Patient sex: M
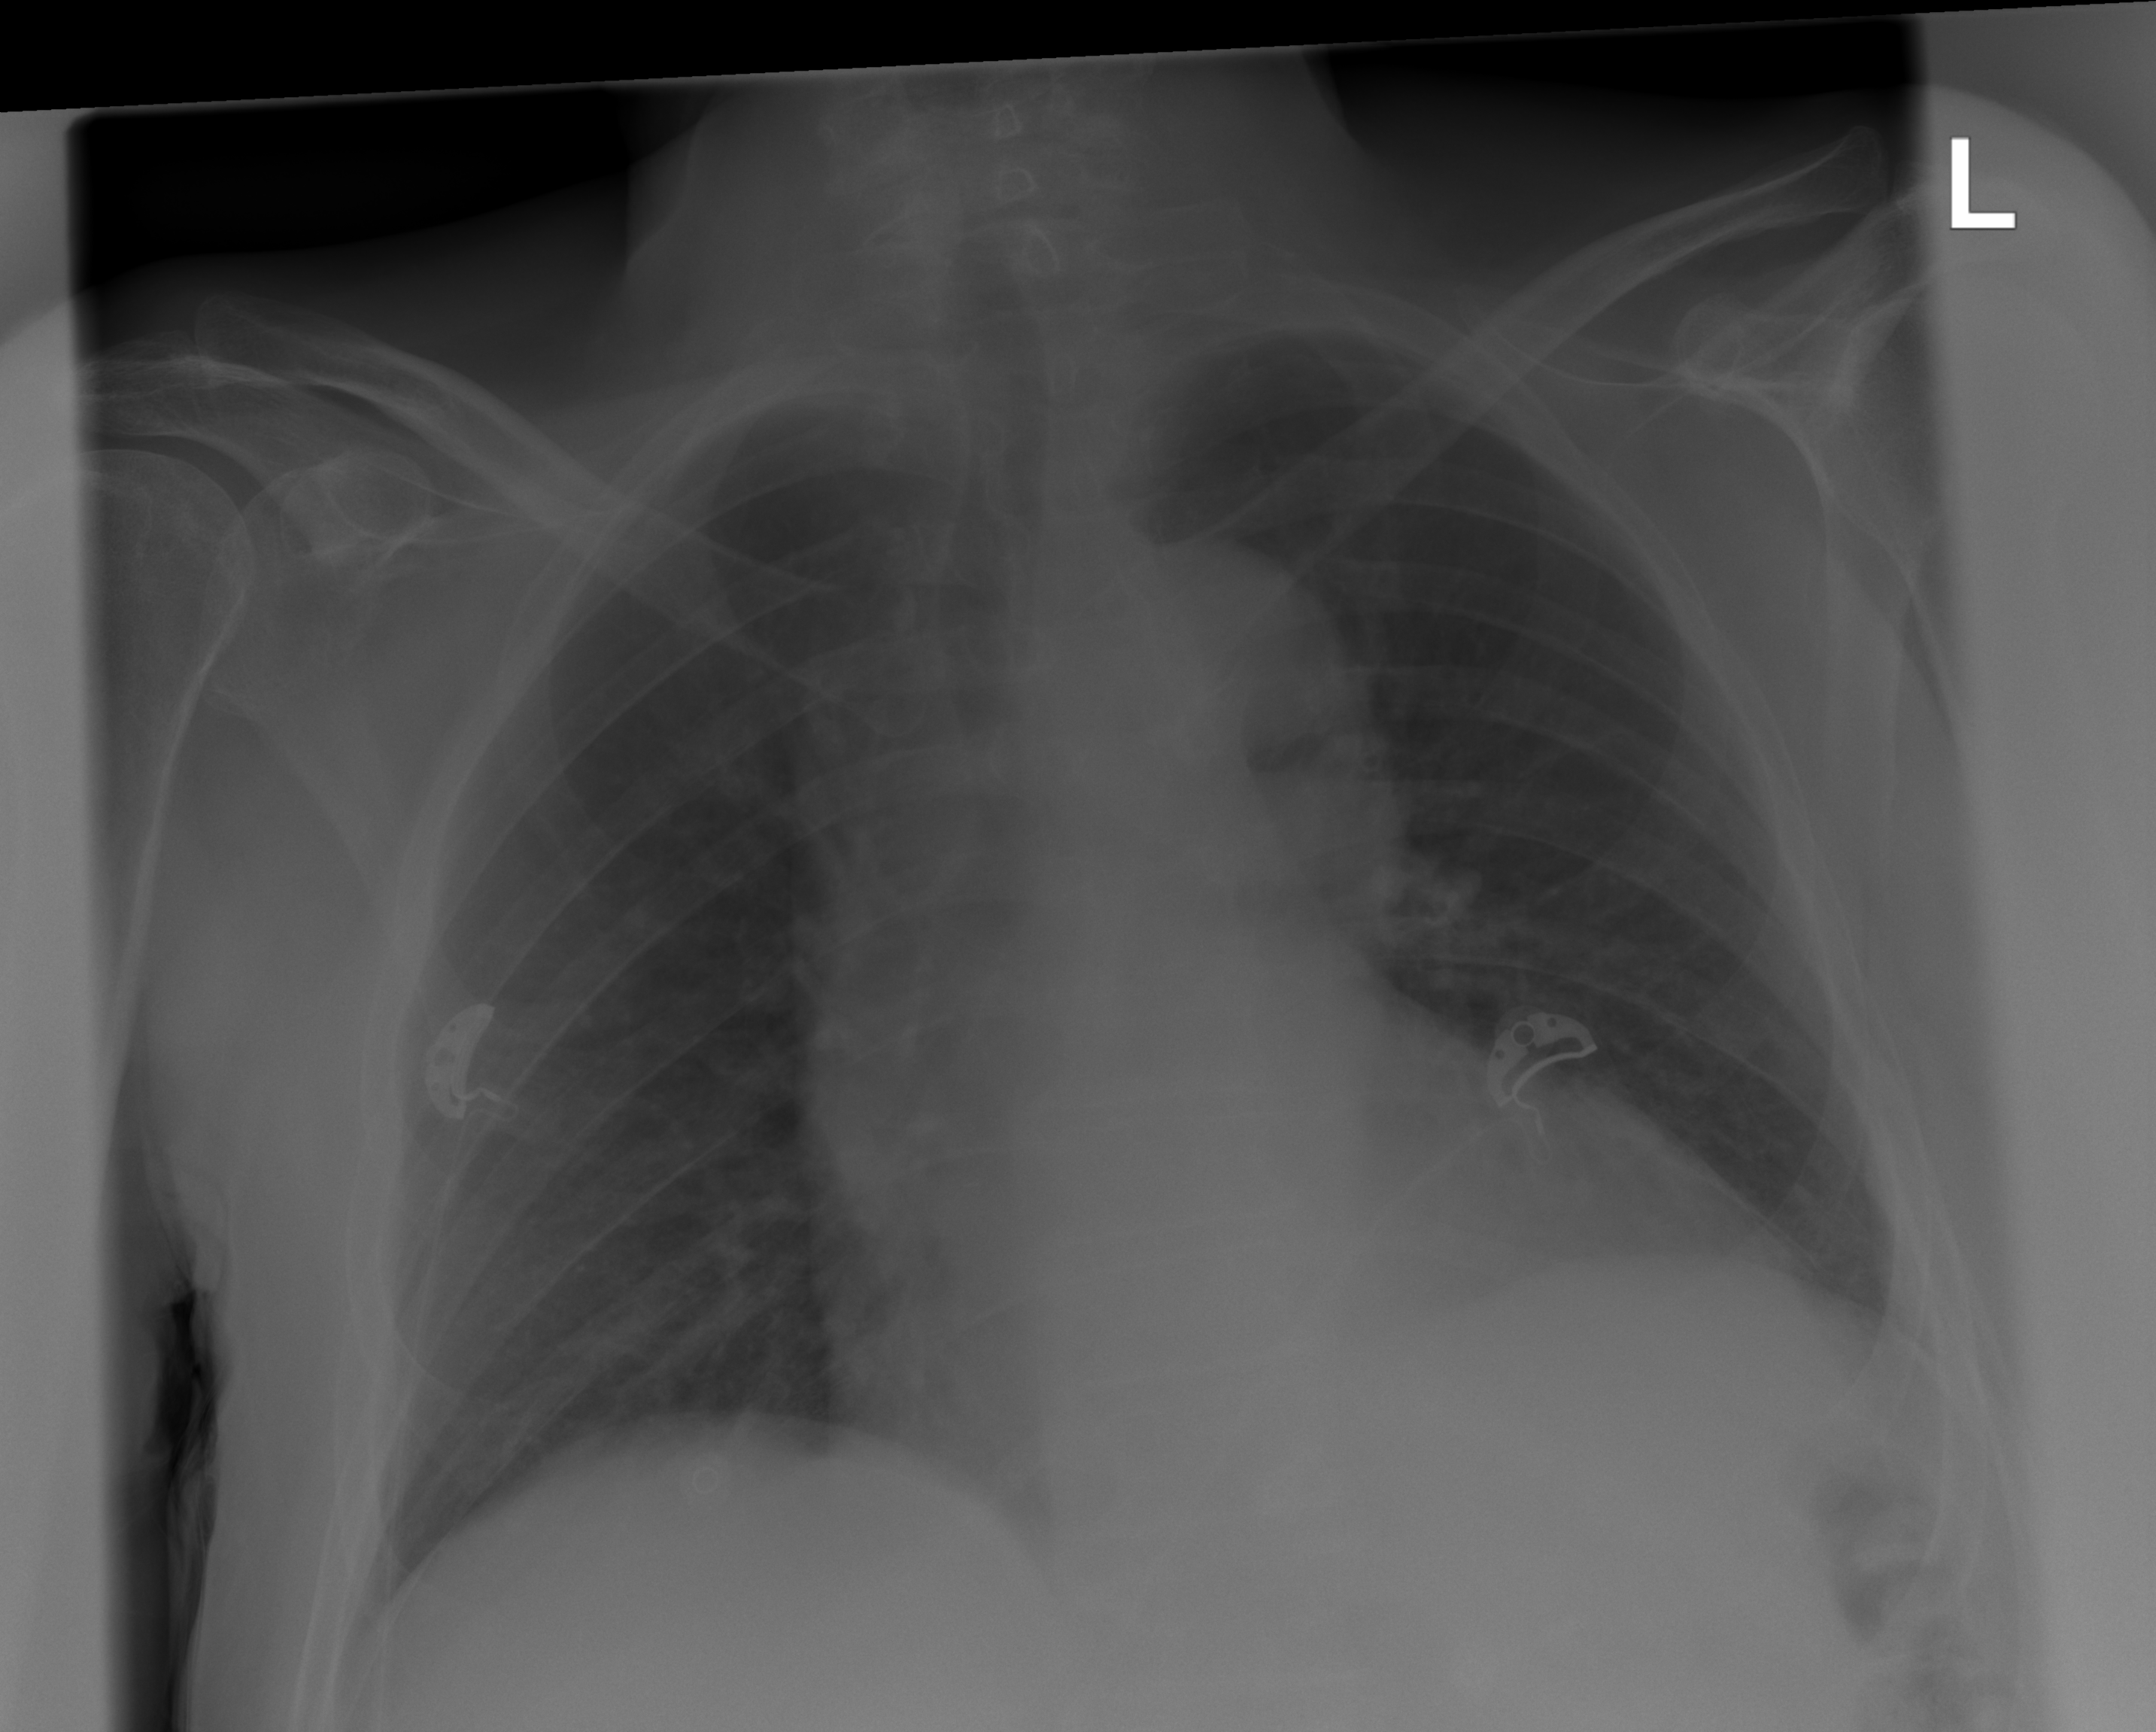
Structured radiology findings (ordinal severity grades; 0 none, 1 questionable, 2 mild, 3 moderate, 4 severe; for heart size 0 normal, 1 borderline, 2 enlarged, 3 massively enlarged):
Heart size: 1
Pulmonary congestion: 0
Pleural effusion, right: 0
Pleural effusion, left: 0
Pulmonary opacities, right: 0
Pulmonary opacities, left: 0
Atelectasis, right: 1
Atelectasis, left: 1